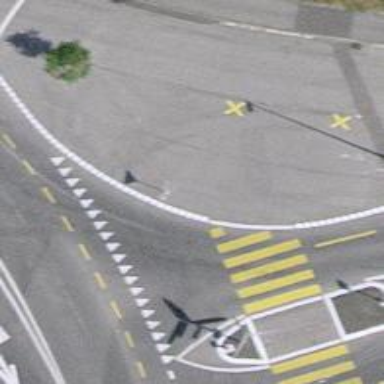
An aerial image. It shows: Kerb barrier.